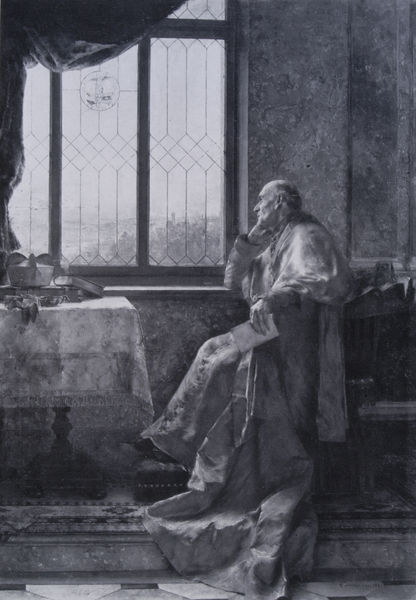
Titel: Der Kardinal
Künstler: Anton Laupheimer
Standort: München
Institution: Neue Pinakothek
Schlagwörter: dunkel, gemälde, hand, mann, umhang, fenster, grau, licht, nacht, stuhl, tisch, zimmer, alt, wand, bildnis, innenraum, porträt, tischdecke, vorhang, hügel, geistlicher, gewand, mantel, sitzend, decke, aussicht, bücher, papier, kahl, white, window, black, glatze, melancholie, robe, stufe, nachdenklich, ellenbogen, foto, alter, buch, medaillon, künstler, fliesen, denker, kardinal, karte, man, toga, aufgestützt, historienmalerei, gelehrter, landkarte, heizung, landschatf, sitzender, weiser